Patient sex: M
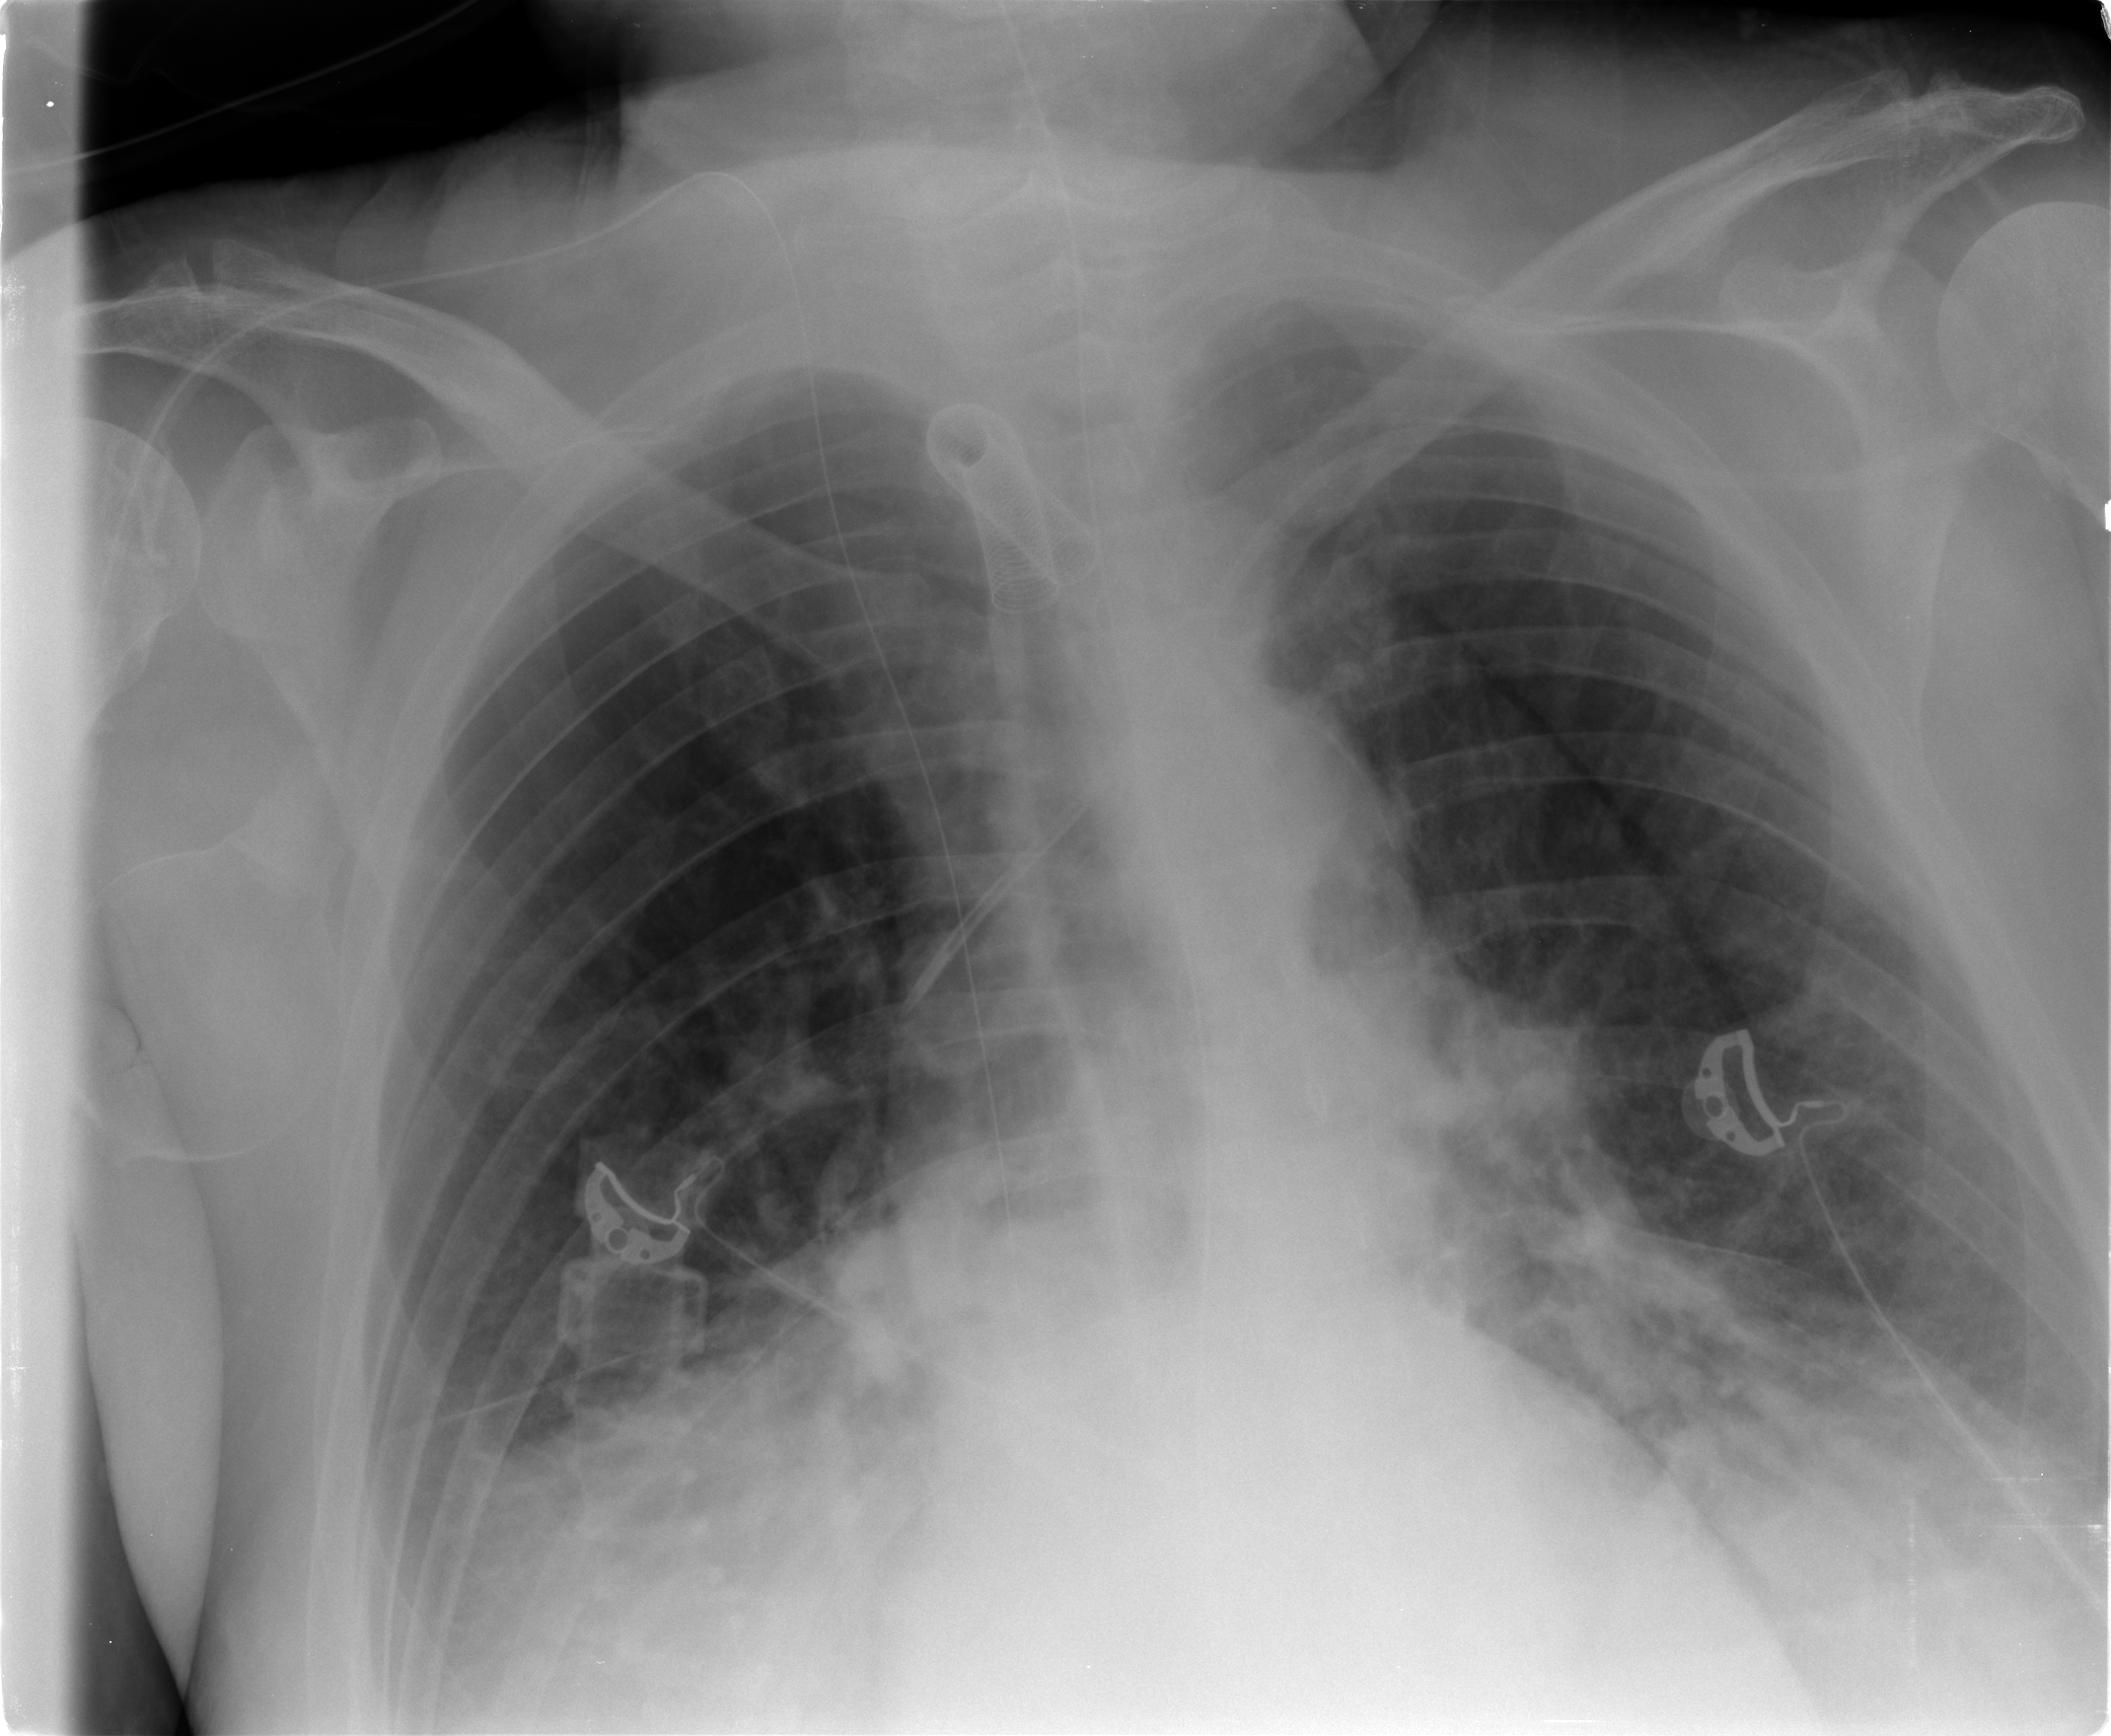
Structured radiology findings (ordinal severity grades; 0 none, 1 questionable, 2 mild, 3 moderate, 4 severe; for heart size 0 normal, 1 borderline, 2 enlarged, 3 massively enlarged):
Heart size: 1
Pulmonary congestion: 2
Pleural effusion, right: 2
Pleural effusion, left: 1
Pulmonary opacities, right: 2
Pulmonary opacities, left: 2
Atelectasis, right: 2
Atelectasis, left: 2